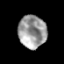
Tissue: prostate
Cell type: T cells
Senescence score: 0.7247
Nuclear area (px): 896
Mean DAPI intensity: 155.71